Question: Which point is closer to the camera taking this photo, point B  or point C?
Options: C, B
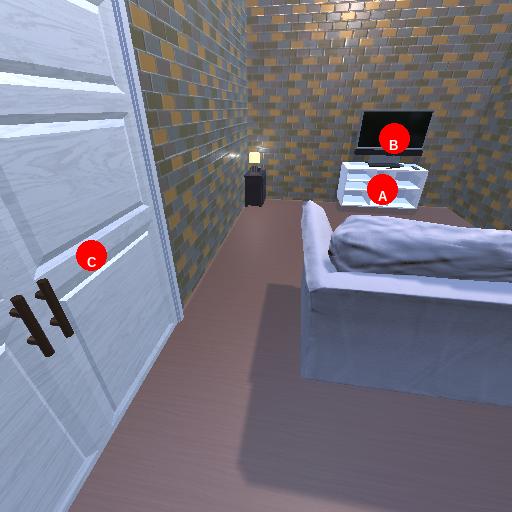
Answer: C